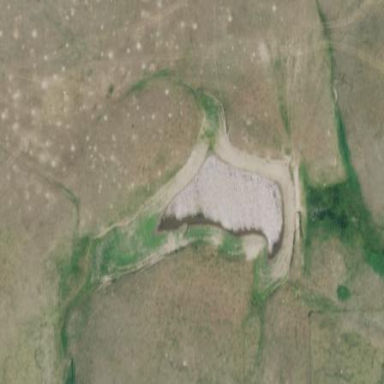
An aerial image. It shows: Reservoir area.